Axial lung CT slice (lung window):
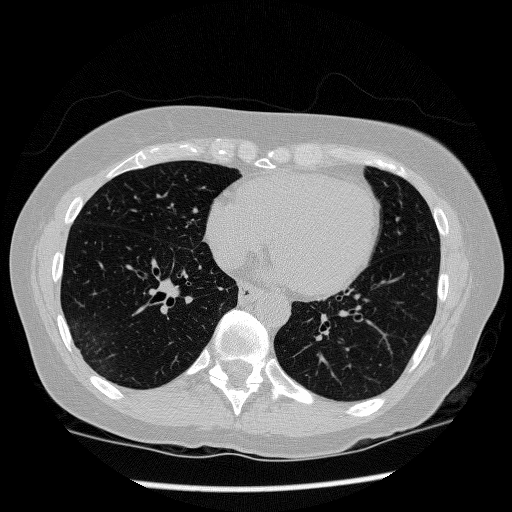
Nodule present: no